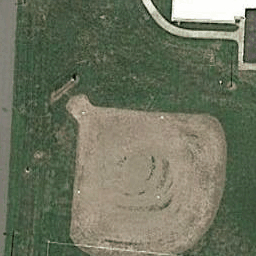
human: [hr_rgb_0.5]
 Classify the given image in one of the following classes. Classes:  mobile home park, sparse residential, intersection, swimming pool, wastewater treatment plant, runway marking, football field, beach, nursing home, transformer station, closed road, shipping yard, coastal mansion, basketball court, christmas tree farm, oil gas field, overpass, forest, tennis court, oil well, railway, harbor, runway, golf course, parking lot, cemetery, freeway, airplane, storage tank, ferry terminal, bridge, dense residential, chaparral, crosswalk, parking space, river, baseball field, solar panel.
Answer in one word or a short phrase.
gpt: baseball field